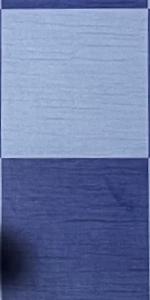
Label: Empty